Question: I have copied the bootstrap card code from the offical site and tried many changes to my code but the output always comes in a vertical line.
How to make these product cards appear as table with 3 columns?
'''
{% extends 'base.html' %}
{% block content %}
<h1>Products</h1>
<div class="row">
{% for product in products %}
<div class="col-sm-4">
<div class="card" style="width: 18rem;">
<img src="{{ product.image_url }}" class="card-img-top" alt="..." width="300" height="300">
<div class="card-body">
<h5 class="card-title">{{ product.name }}</h5>
<p class="card-text">${{ product.price }}</p>
<a href="#" class="btn btn-primary">Add to Cart</a>
</div>
</div>
</div>
{% endfor %}
</div>
{% endblock %}
'''
This is the output I am getting

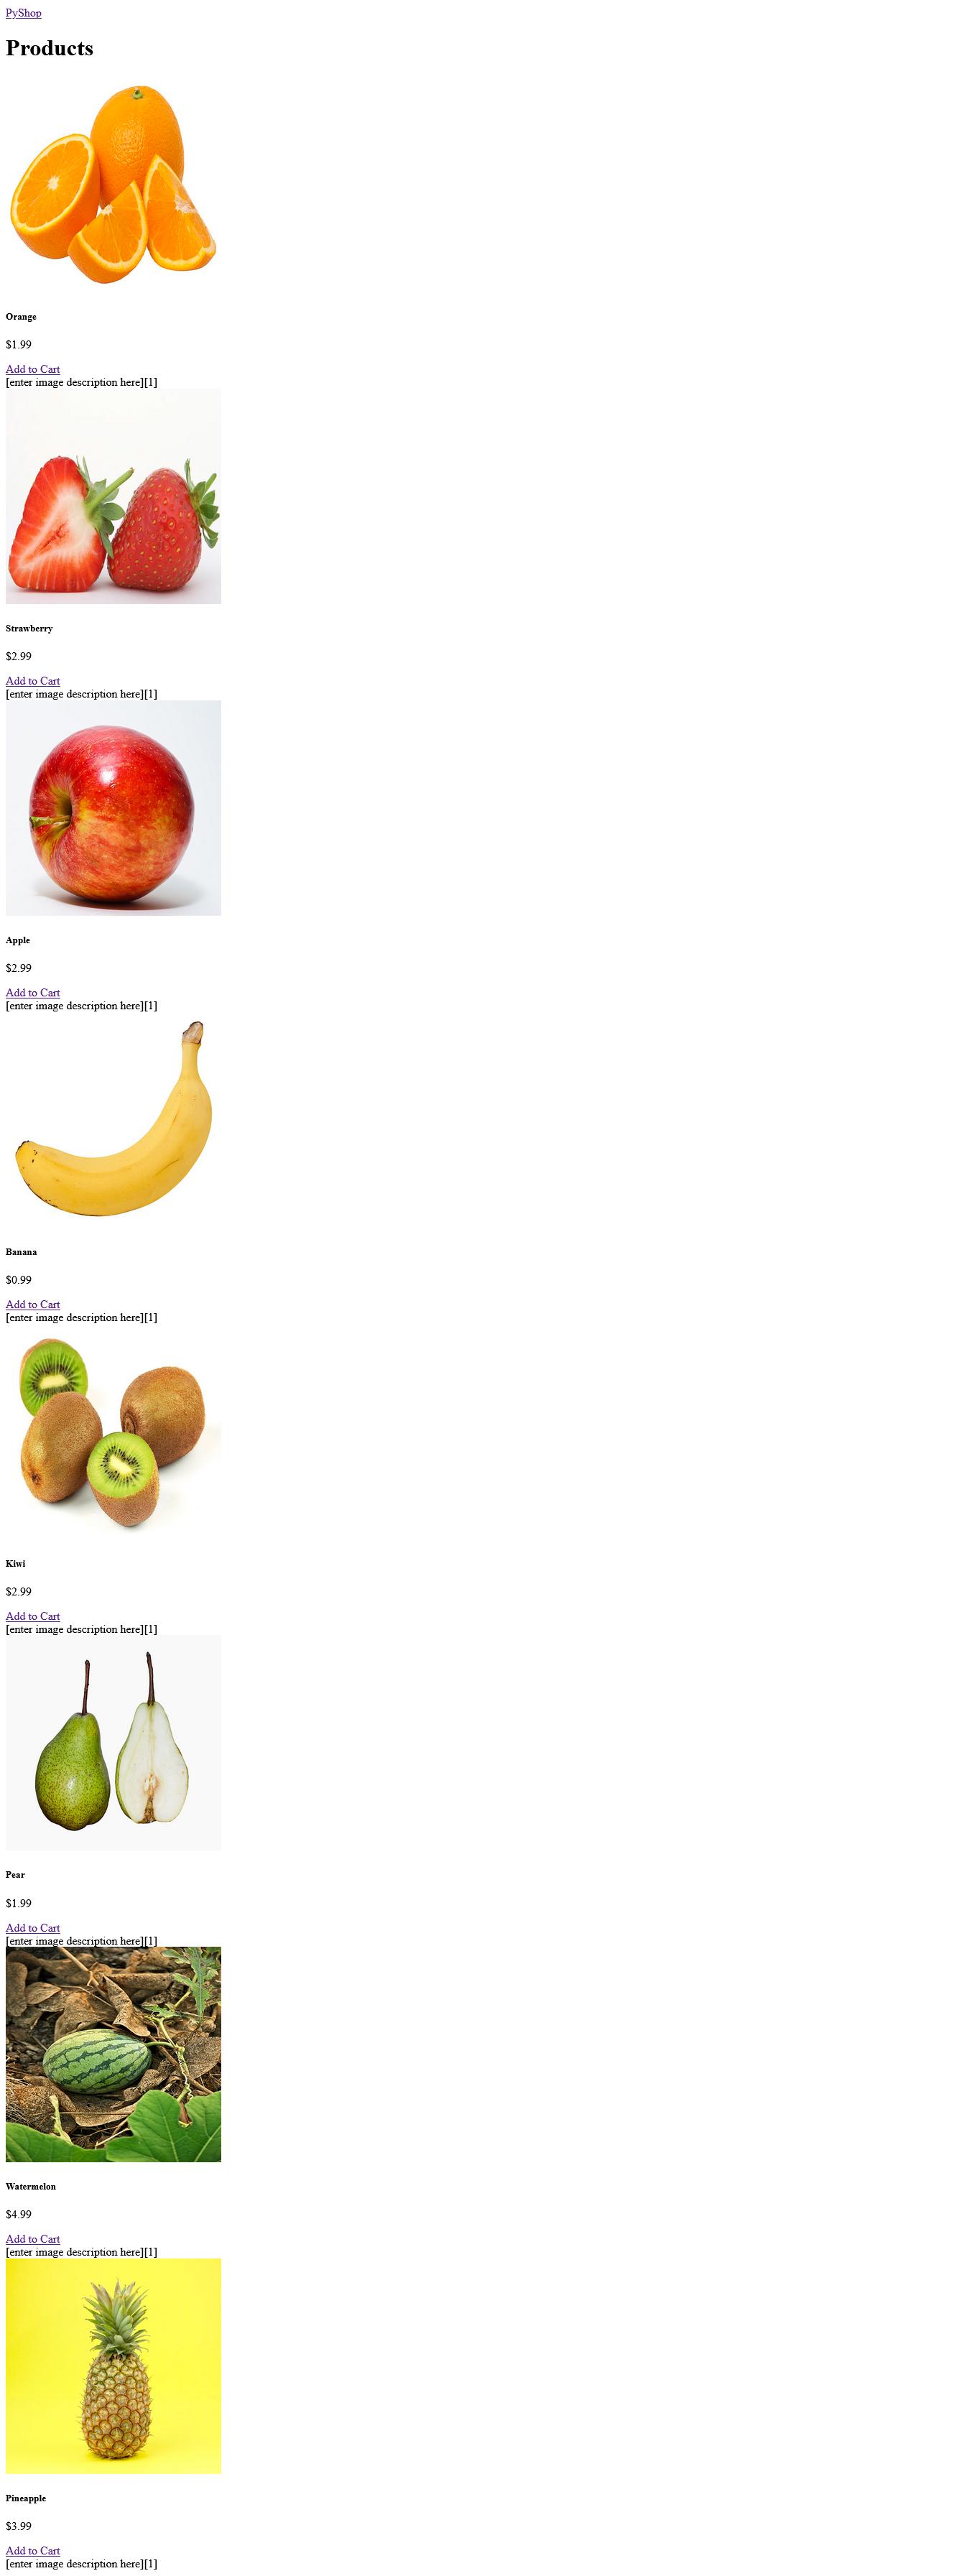
Answer: If you missed adding the CSS and JS files of bootstrap 4 in your base.html, add the below file to your code.
'''
<!-- bootstrap.min.css -->
<link rel="stylesheet" href="https://cdn.jsdelivr.net/npm/bootstrap@4.6.2/dist/css/bootstrap.min.css">
<!-- jquery and bootstrap.bundle.min.js -->
<script src="https://cdn.jsdelivr.net/npm/jquery@3.5.1/dist/jquery.slim.min.js"></script>
<script src="https://cdn.jsdelivr.net/npm/bootstrap@4.6.2/dist/js/bootstrap.bundle.min.js"></script>
'''